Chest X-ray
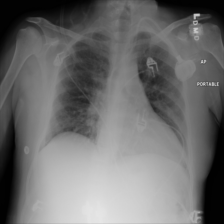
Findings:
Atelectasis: negative
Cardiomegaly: negative
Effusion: negative
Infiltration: negative
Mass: negative
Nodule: negative
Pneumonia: negative
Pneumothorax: negative
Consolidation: negative
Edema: negative
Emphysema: negative
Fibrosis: negative
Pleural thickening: negative
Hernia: negative